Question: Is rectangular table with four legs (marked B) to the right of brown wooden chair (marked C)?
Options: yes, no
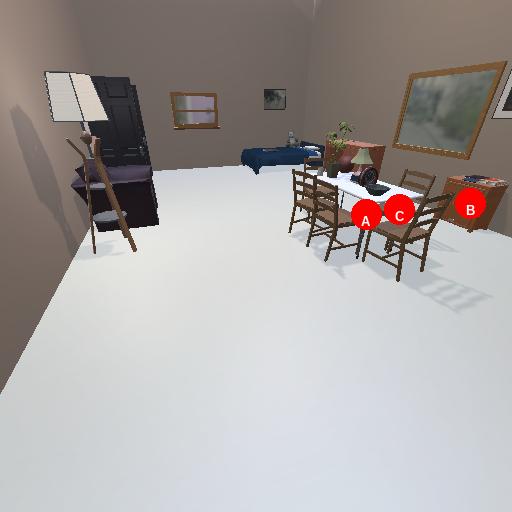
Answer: yes